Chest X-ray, AP view. Patient: 61 years old, sex F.
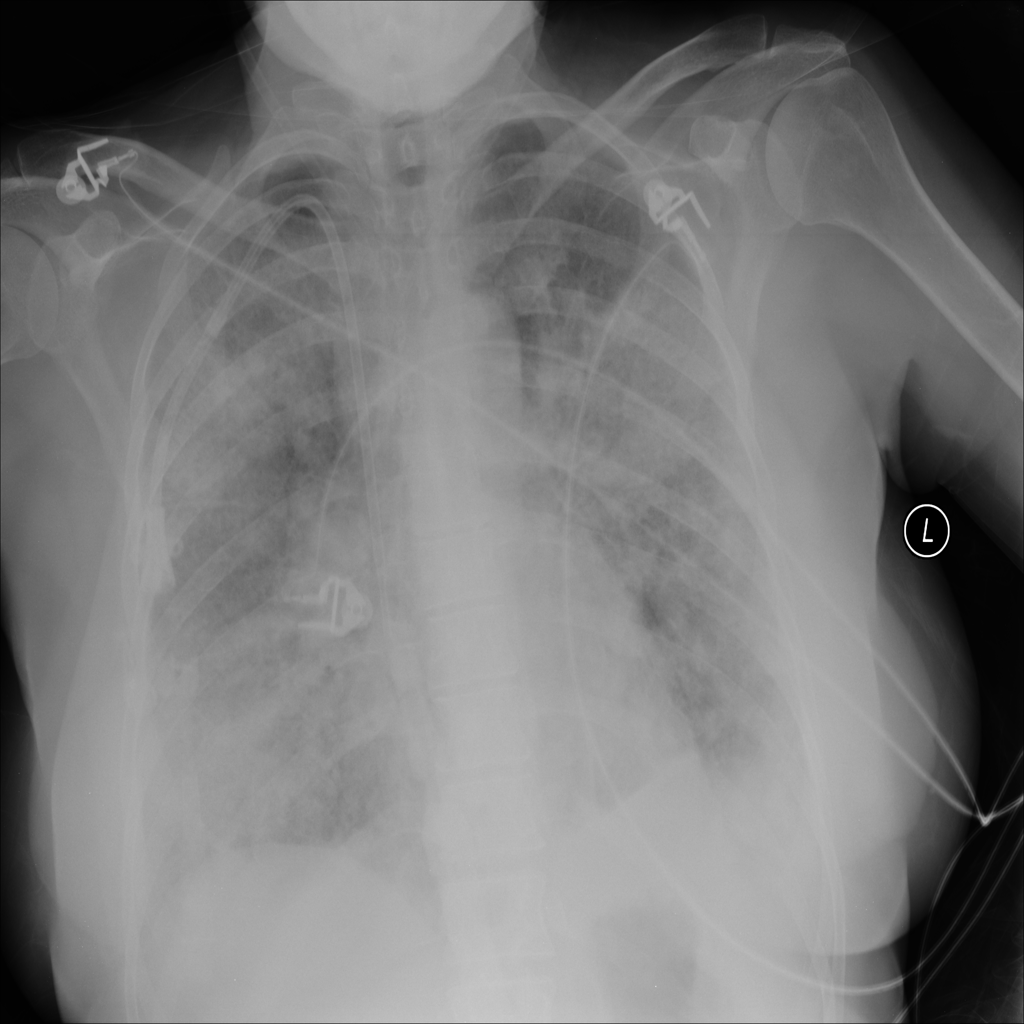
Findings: Infiltration